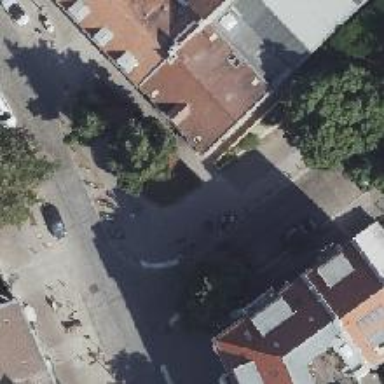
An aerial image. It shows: Street lamp support.